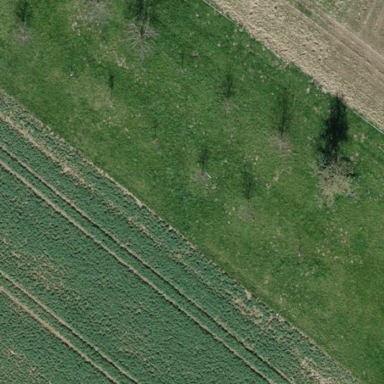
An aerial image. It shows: Beautiful meadow.